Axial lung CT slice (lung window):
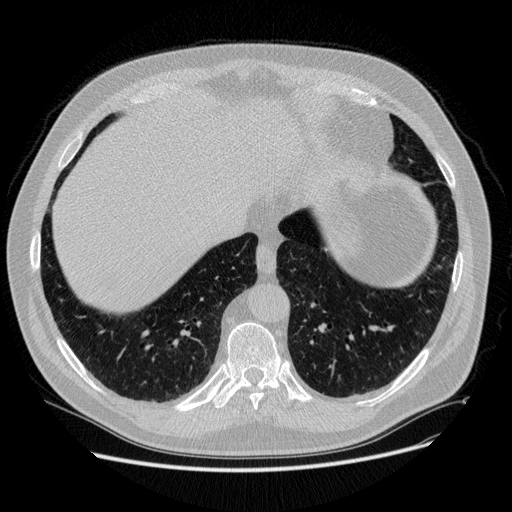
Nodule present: no